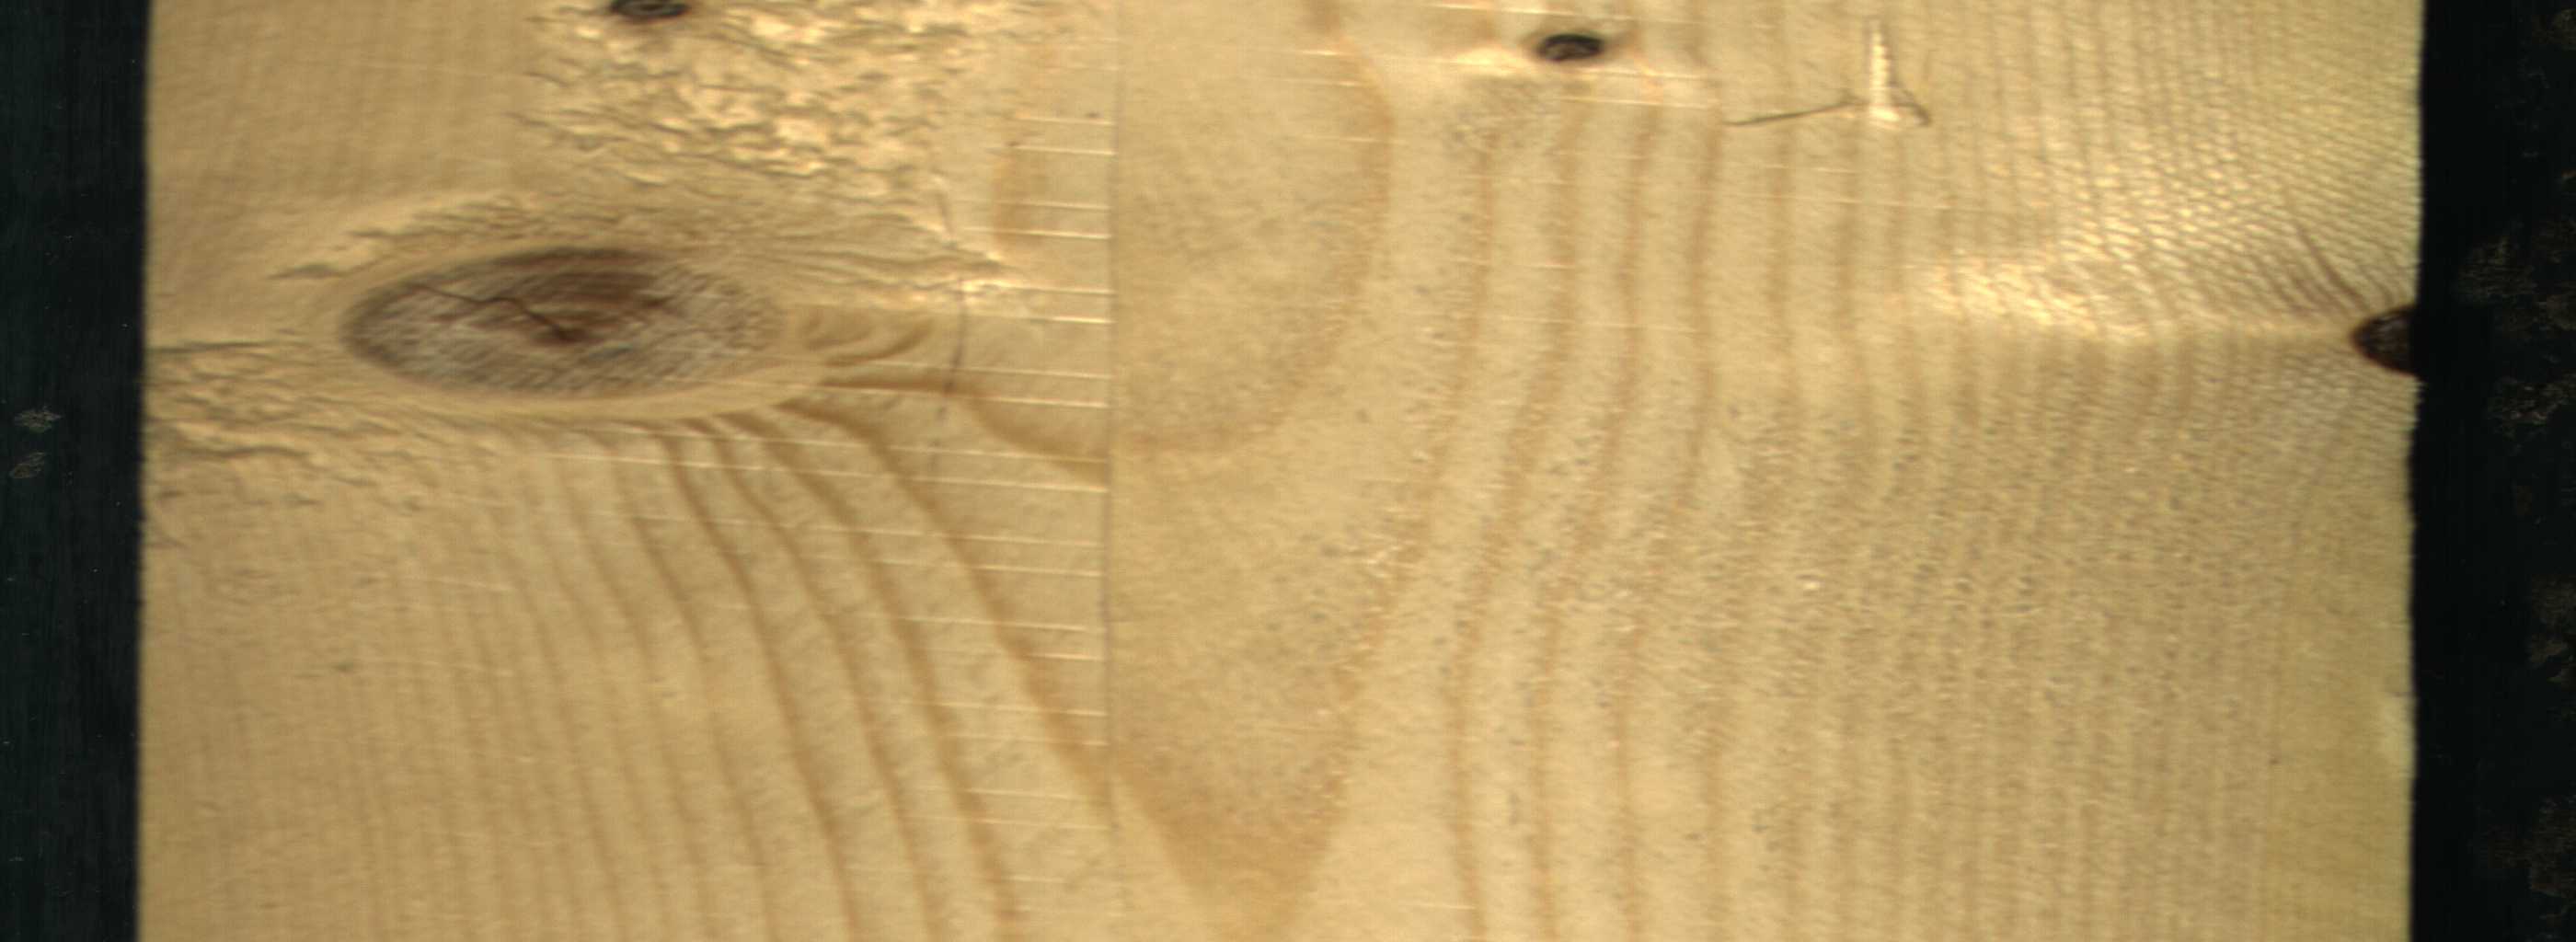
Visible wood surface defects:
knot_with_crack
Knot_missing
Dead_Knot
Dead_Knot